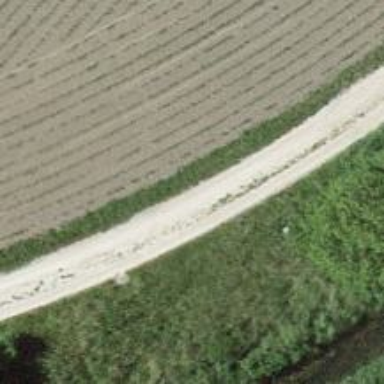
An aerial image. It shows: Unpaved track with grade2 quality type.